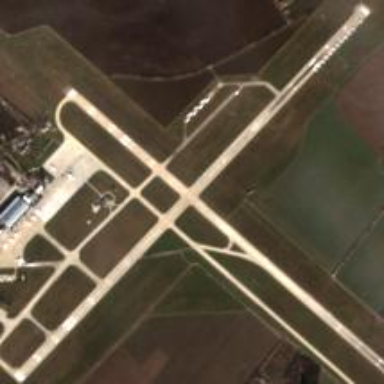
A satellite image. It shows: Concrete runway in the airport area.